Question: I'm creating a mod for Minecraft. Recently, I've tried to make a custom block, and I'm having two issues with it.
My main issue is that the block is rendering incorrectly. I want the block to be smaller in size than a full block. I successfully changed the block boundaries with 'setBlockBounds()', and while that make the block render smaller and use the smaller boundaries, it causes other rendering issues. When I place the block, the floor below is becomes invisible and I can see through it, either to caves below, blocks behind it, or the void if there is nothing there. How do I fix that block not rendering? Here's a screenshot:
>
Additionally, my goal for this block is to emit an "aura" that gives players around it speed or some other potion effect. I have the basic code for finding players around the block and giving them speed, but I can't find a way to activate this method every tick or every X amount of ticks to ensure that it gives players within the box speed in a reliable manner. There are already some blocks in the normal game that do this, so it must be possible. How can I do this?
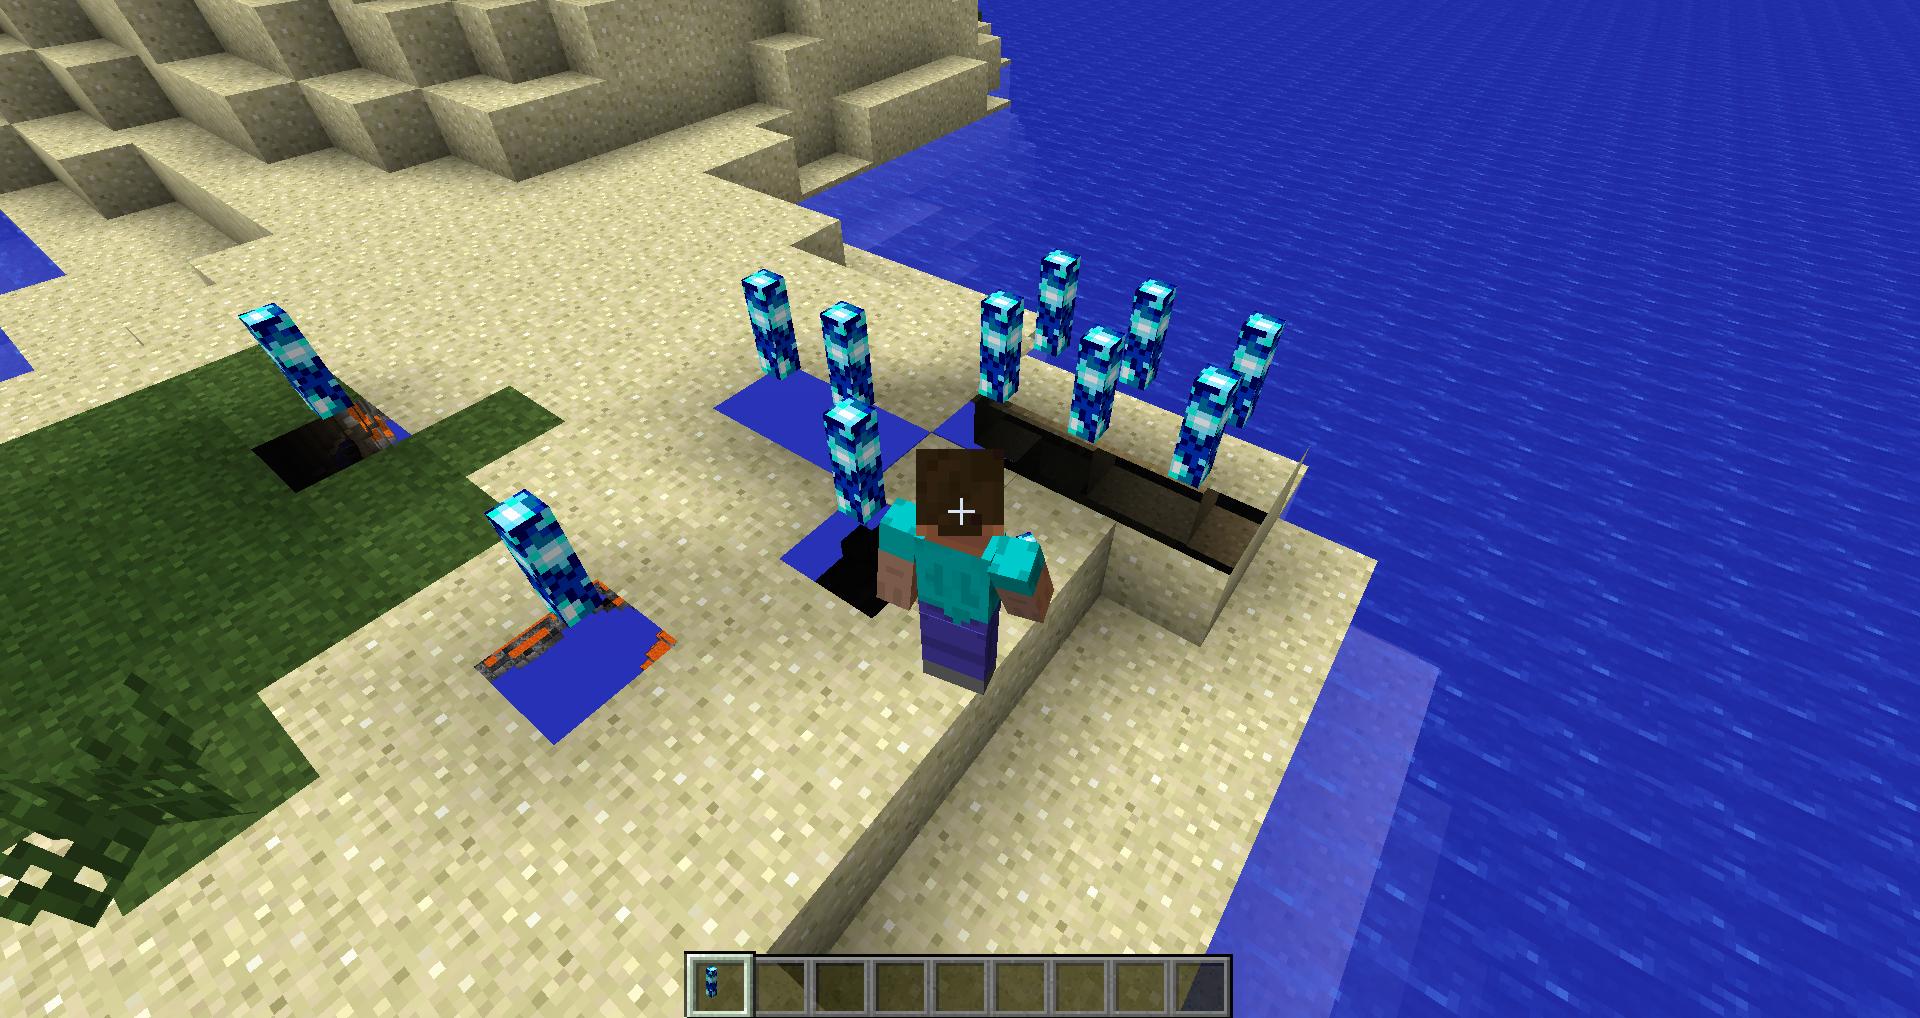
Answer: For your first issue, you need to override 'isOpaqueCube' to return false. You'll also want to override 'isFullCube' for other parts of the code, but that isn't as important for rendering. Example:
'''
public class YourBlock {
// ... existing code ...
/**
* Used to determine ambient occlusion and culling when rebuilding chunks for render
*/
@Override
public boolean isOpaqueCube(IBlockState state) {
return false;
}
@Override
public boolean isFullCube(IBlockState state) {
return false;
}
}
'''
<URL>.
---
Regarding your second problem, that's more complicated. It's generally achieved via a tile entity, though you can also use block updates (which is much slower). Good examples of this are 'BlockBeacon' and 'TileEntityBeacon' (for using tile entities) and 'BlockFrostedIce' (for block updates). Here's some (potentially out of date) <URL>.
Here's an (untested) example of getting an update each tick this with tile entities:
'''
public class YourBlock {
// ... existing code ...
/**
* Returns a new instance of a block's tile entity class. Called on placing the block.
*/
@Override
public TileEntity createNewTileEntity(World worldIn, int meta) {
return new TileEntityYourBlock();
}
}
'''
'''
/**
* Tile entity for your block.
*
* Tile entities normally store data, but they can also receive an update each
* tick, but to do so they must implement ITickable. So, don't forget the
* "implements ITickable".
*/
public class TileEntityYourBlock extends TileEntity implements ITickable {
@Override
public void update() {
// Your code to give potion effects to nearby players would go here
// If you only want to do it every so often, you can check like this:
if (this.worldObj.getTotalWorldTime() % 80 == 0) {
// Only runs every 80 ticks (4 seconds)
}
}
// The following code isn't required to make a tile entity that gets ticked,
// but you'll want it if you want (EG) to be able to set the effect.
/**
* Example potion effect.
* May be null.
*/
private Potion effect;
public void setEffect(Potion potionEffect) {
this.effect = potionEffect;
}
public Potion getEffect() {
return this.effect;
}
@Override
public void readFromNBT(NBTTagCompound compound) {
super.readFromNBT(compound);
int effectID = compound.getInteger("Effect")
this.effect = Potion.getPotionById(effectID);
}
public void writeToNBT(NBTTagCompound compound) {
super.writeToNBT(compound);
int effectID = Potion.getIdFromPotion(this.effect);
compound.setInteger("Effect", effectID);
}
}
'''
'''
// This line needs to go in the main registration.
// The ID can be anything so long as it isn't used by another mod.
GameRegistry.registerTileEntity(TileEntityYourBlock.class, "YourBlock");
'''